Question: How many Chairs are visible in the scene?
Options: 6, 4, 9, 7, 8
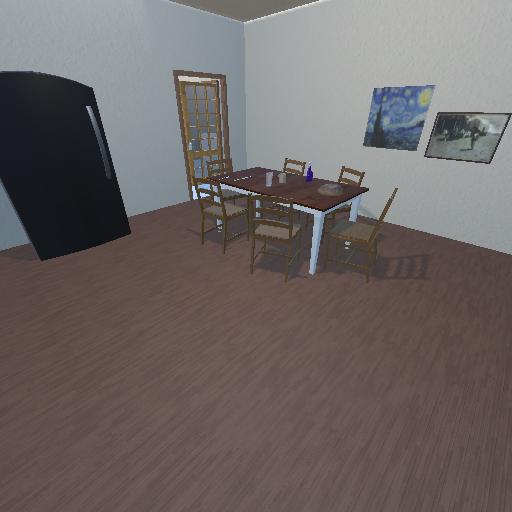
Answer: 6